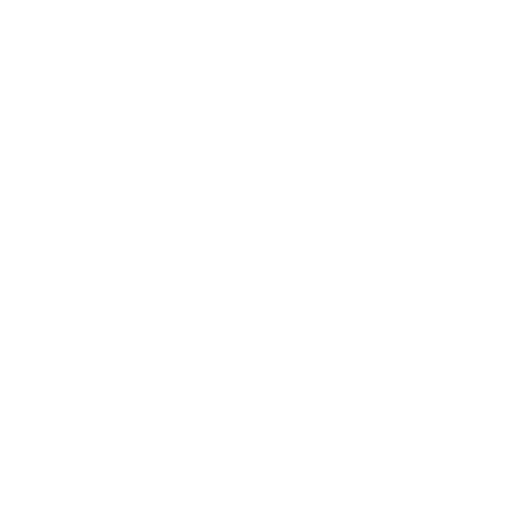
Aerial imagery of island in Alaska named Clump Island containing only unknown